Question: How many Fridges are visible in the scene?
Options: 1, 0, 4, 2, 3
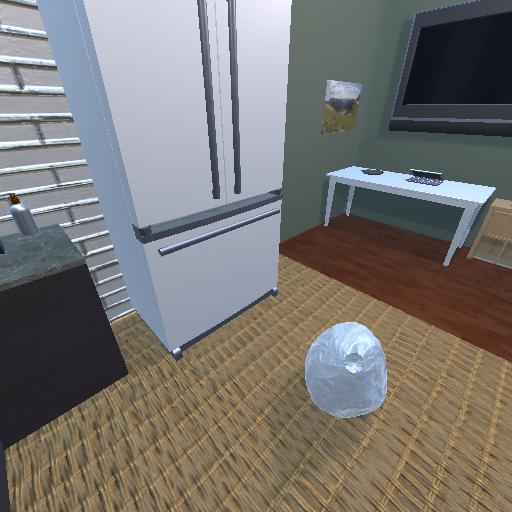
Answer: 1